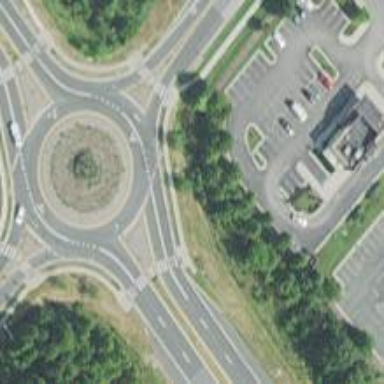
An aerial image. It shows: Asphalt road designated as trunk highway that features roundabout.